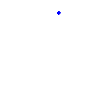
Particle: proton